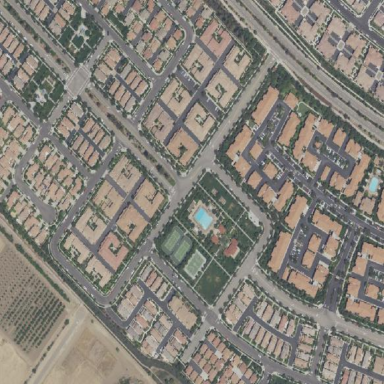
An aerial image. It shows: Residential area.